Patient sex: F
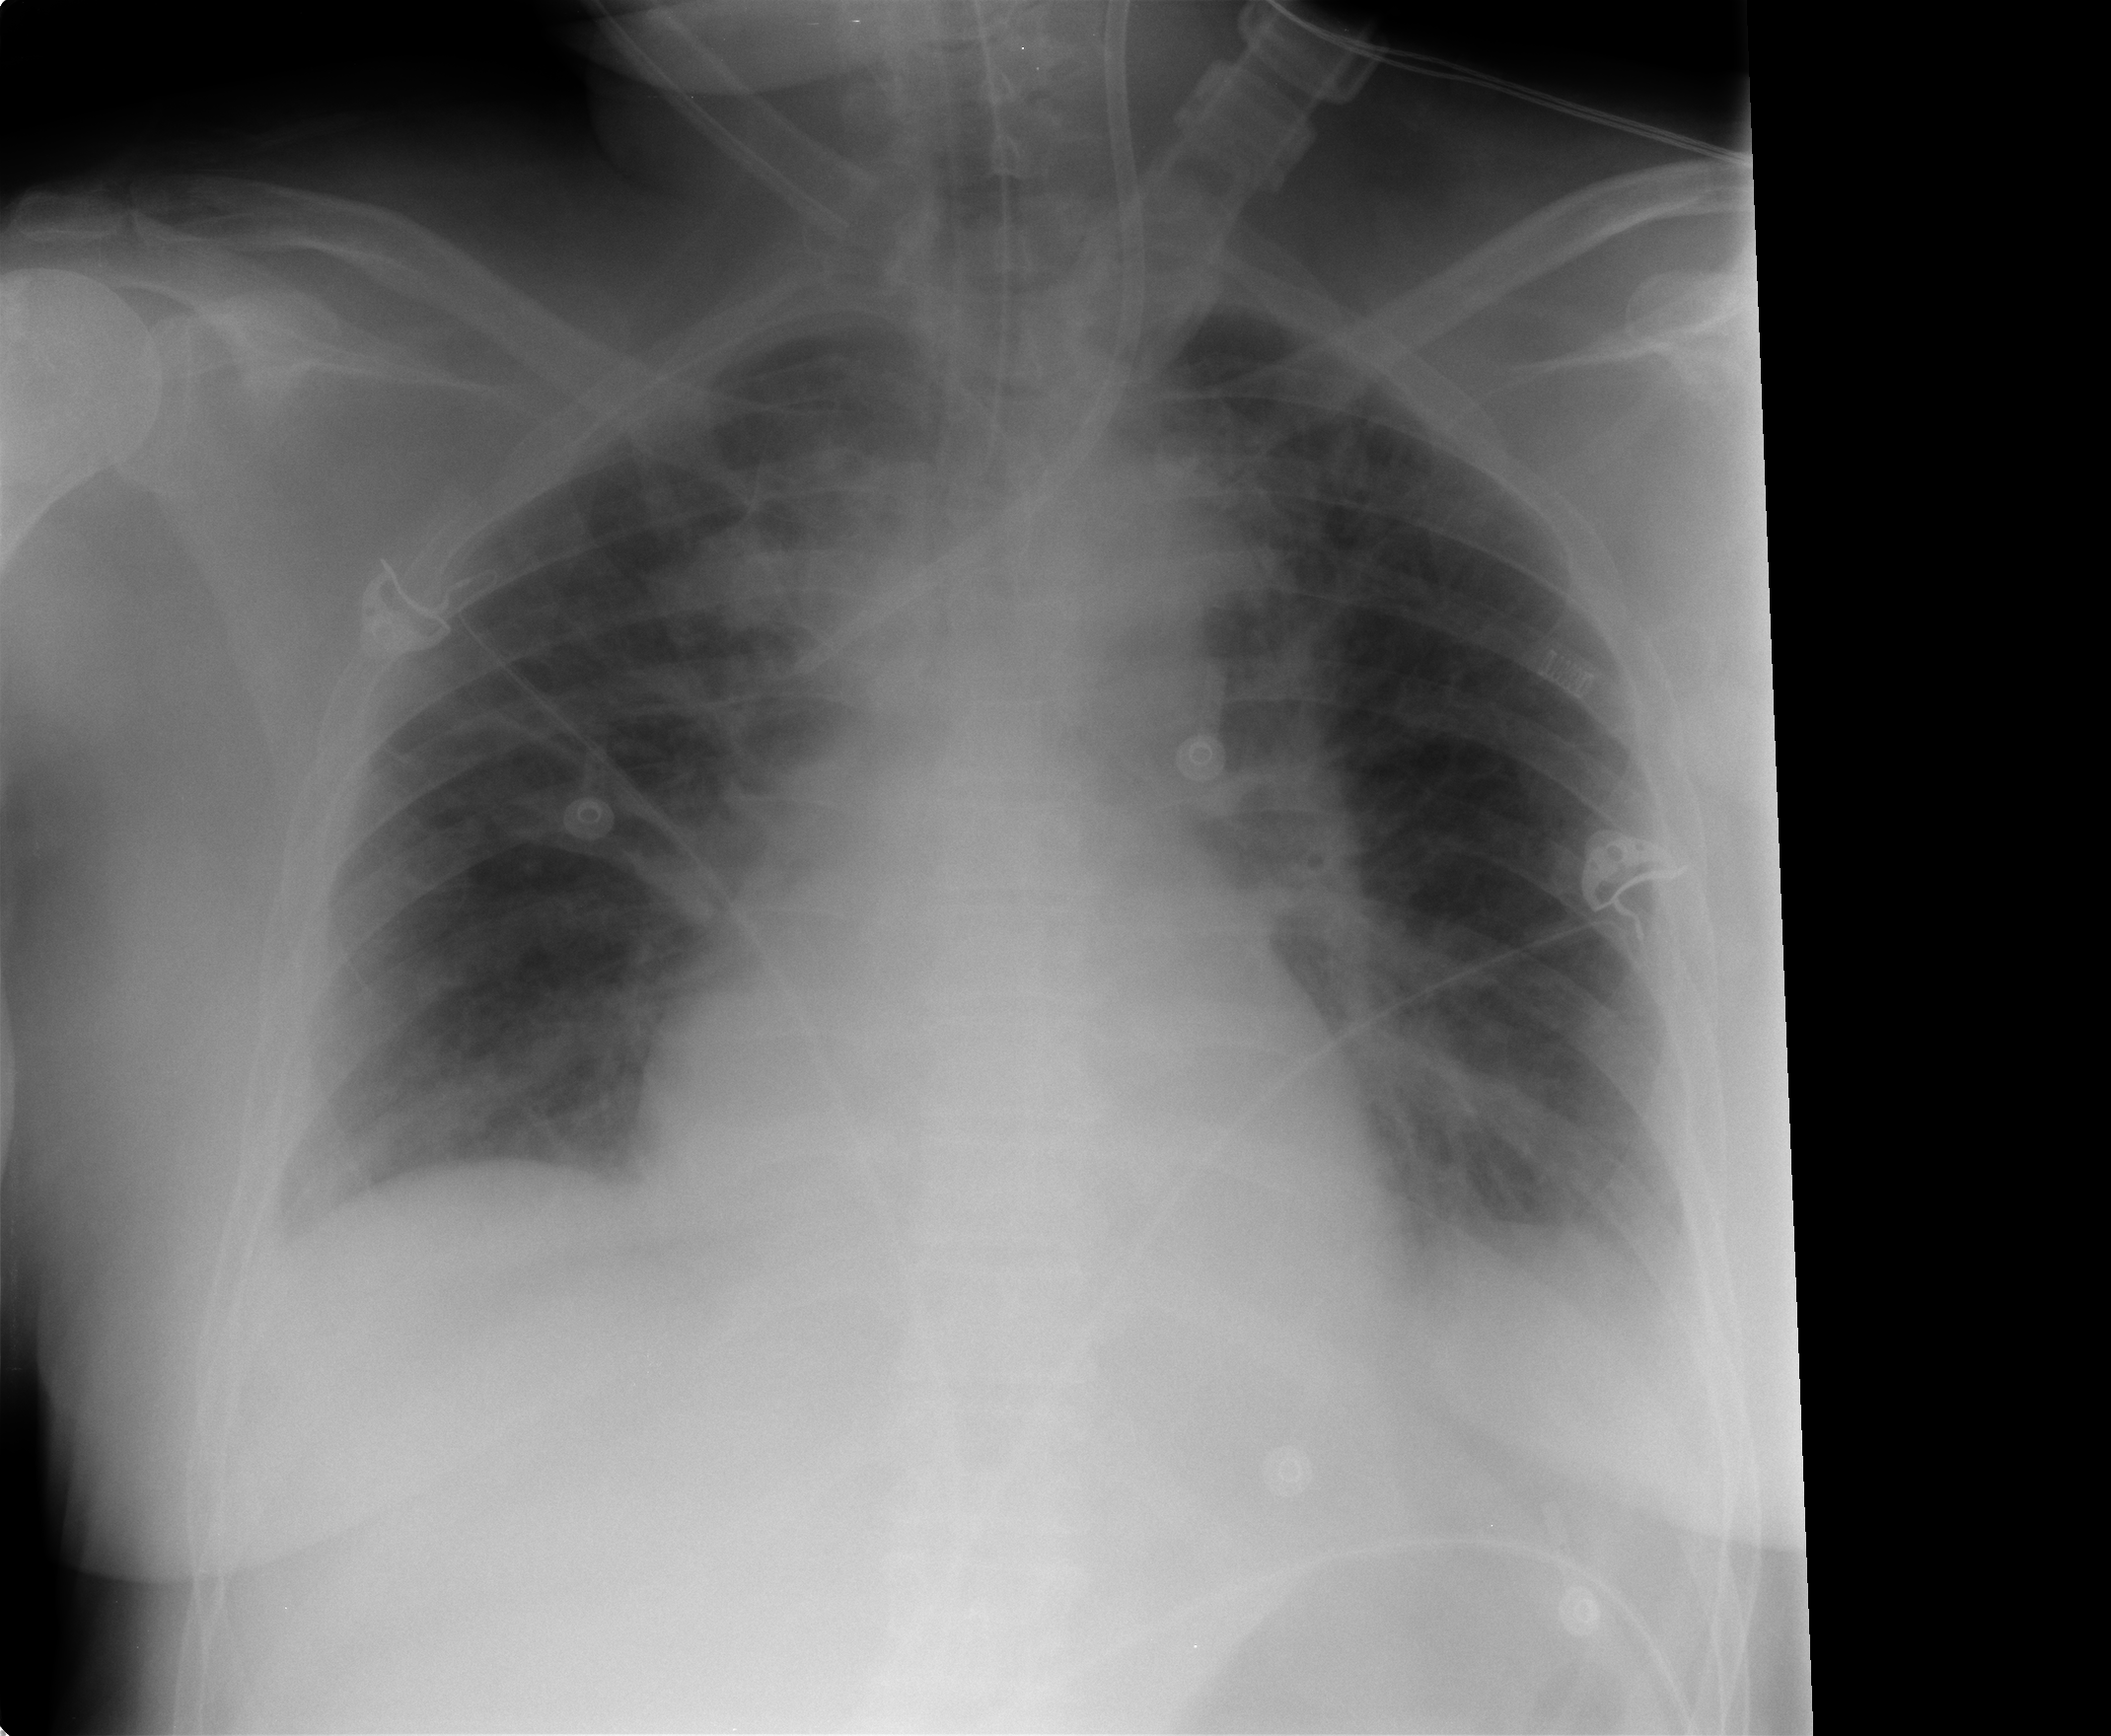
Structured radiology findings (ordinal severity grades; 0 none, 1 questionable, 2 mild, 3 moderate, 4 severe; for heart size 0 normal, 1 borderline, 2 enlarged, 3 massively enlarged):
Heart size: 0
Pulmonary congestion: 2
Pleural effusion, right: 0
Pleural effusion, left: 0
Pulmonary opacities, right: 2
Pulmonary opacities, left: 2
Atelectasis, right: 0
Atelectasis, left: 0